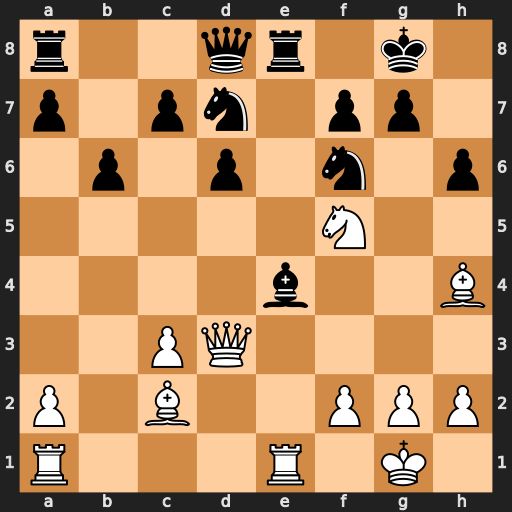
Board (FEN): r2qr1k1/p1pn1pp1/1p1p1n1p/5N2/4b2B/2PQ4/P1B2PPP/R3R1K1
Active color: w
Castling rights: -
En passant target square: -
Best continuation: Rxe4 Rxe4 Qxe4 Nxe4 Bxd8 Rxd8 Bxe4